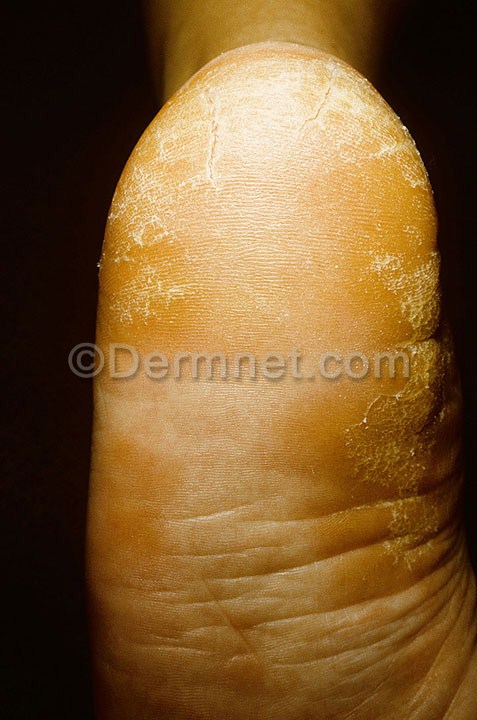
Disease: Eczema Photos